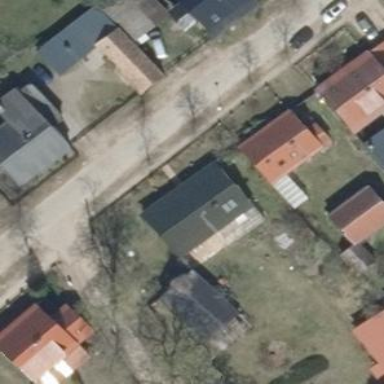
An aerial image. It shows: Simple and straightforward house.